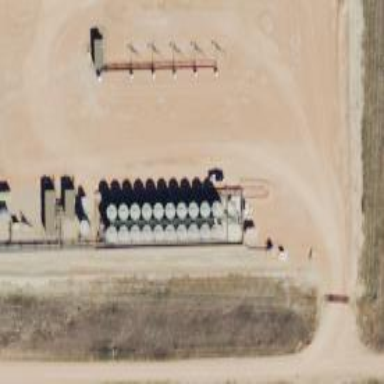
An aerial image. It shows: Storage tank that is man-made.